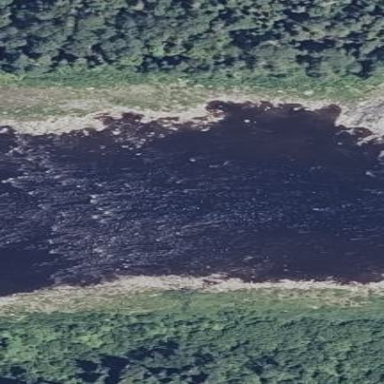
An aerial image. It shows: Rapids in water body.